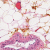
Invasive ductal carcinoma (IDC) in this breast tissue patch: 0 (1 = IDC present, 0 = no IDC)